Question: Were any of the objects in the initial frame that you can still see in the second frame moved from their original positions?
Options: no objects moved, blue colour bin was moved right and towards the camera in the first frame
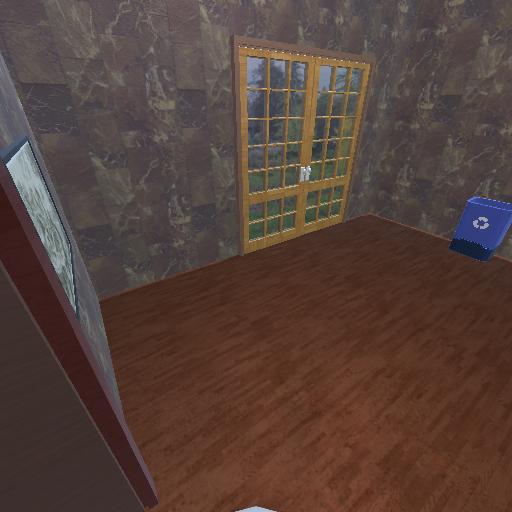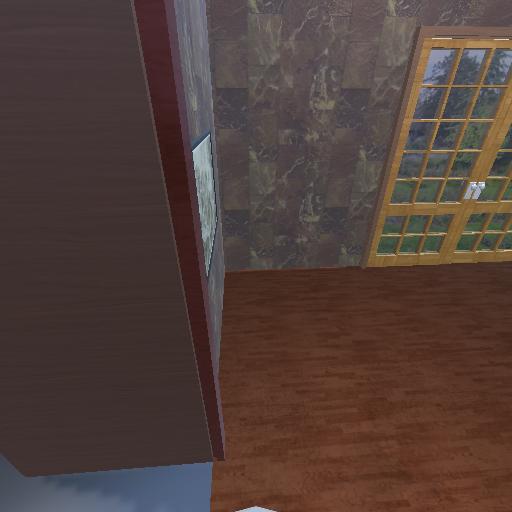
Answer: no objects moved